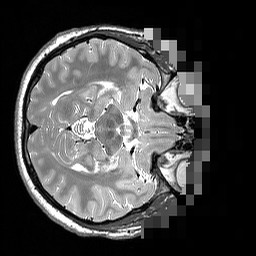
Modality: T2w
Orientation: axial
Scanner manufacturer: siemens
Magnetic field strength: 3 T
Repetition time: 2.5 s
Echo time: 0.206 s